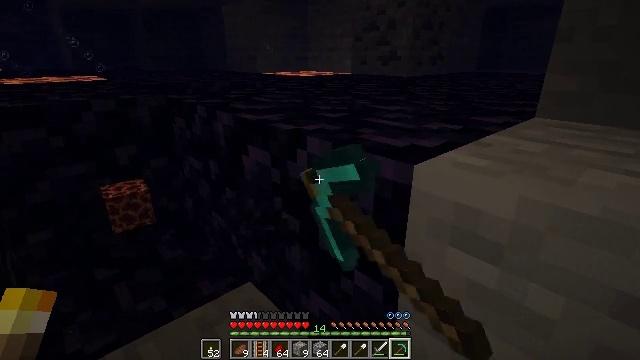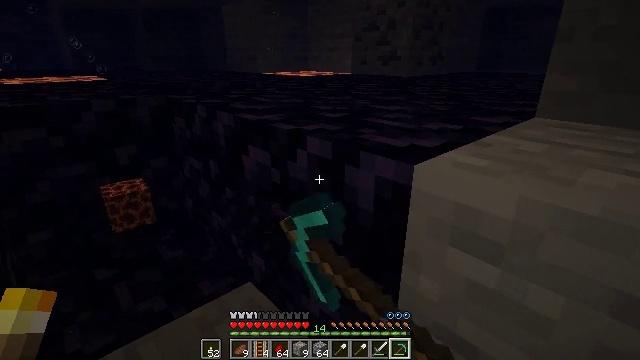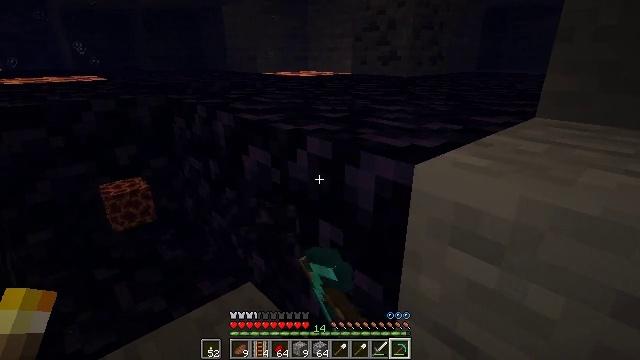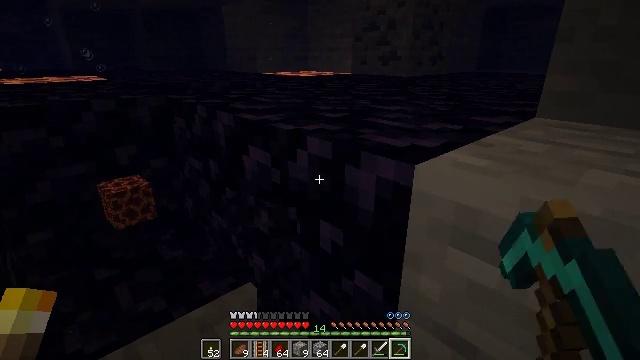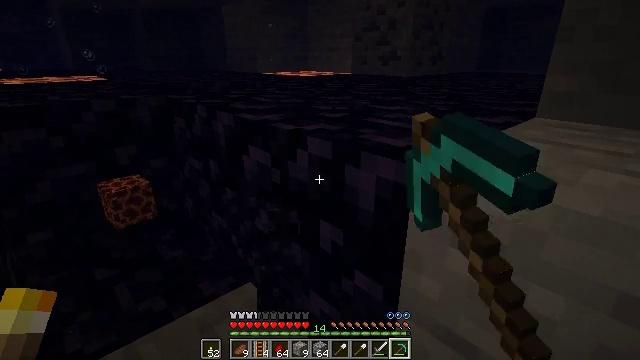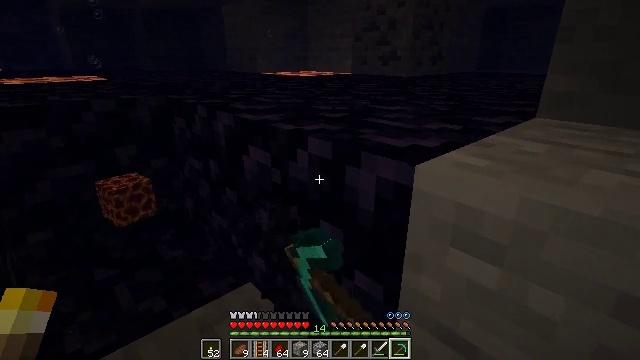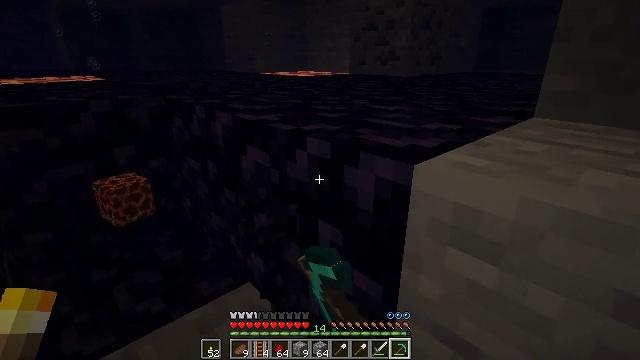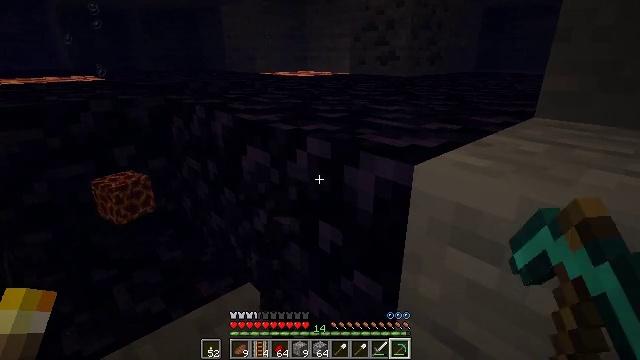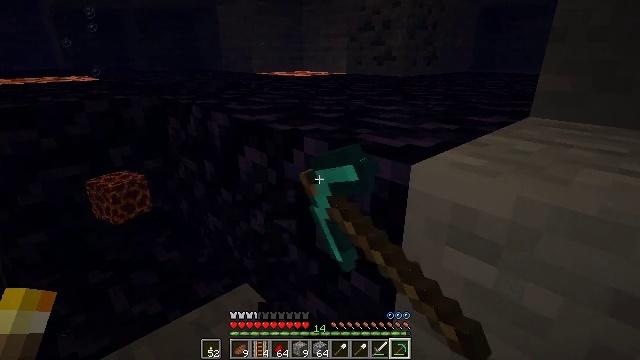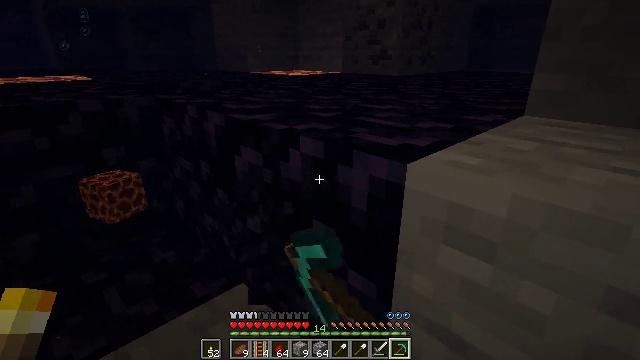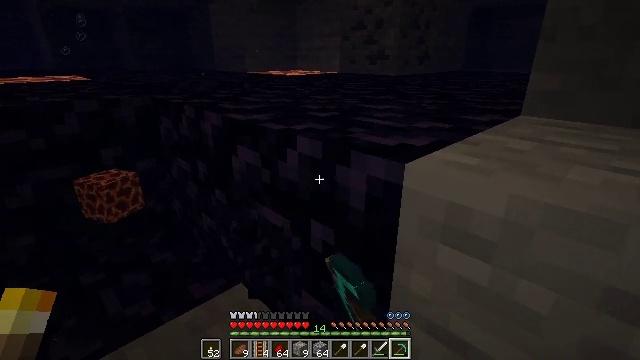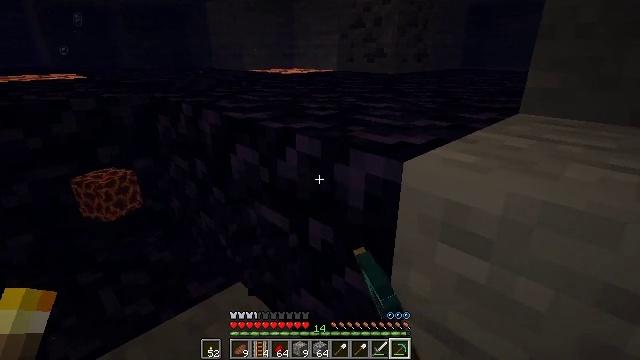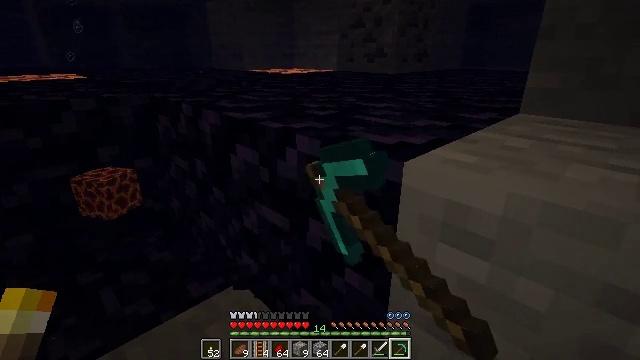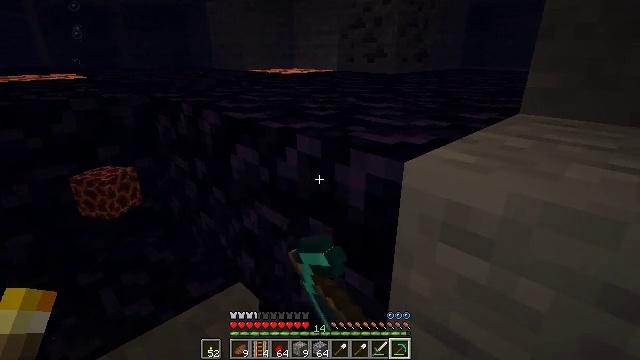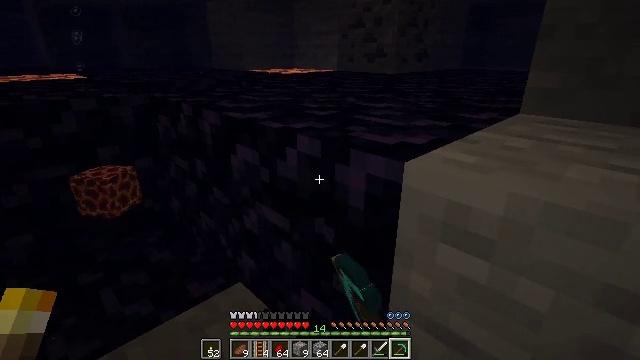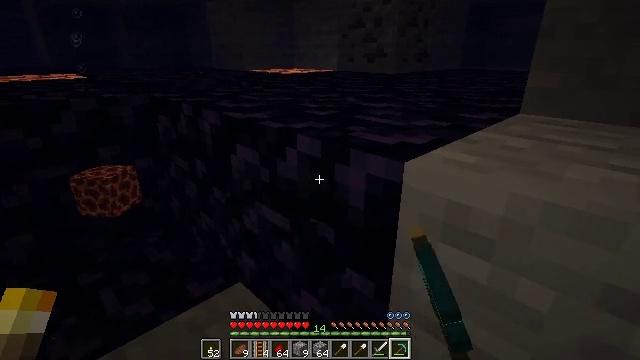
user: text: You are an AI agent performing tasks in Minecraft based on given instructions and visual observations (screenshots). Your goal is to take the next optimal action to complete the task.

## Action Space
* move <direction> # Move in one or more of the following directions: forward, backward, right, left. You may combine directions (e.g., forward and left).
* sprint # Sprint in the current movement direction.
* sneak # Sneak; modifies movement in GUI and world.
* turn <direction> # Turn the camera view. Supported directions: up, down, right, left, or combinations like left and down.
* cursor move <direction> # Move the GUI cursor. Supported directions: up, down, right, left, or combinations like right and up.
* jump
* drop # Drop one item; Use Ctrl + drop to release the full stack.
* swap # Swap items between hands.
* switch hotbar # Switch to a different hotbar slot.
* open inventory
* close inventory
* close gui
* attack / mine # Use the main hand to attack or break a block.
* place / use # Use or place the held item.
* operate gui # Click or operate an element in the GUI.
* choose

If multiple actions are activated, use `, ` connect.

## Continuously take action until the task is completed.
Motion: motion action
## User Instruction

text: Drop a spruce button.
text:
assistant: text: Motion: move forward and move left, sneak, attack / mine
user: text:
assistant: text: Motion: move forward and move left, sneak, attack / mine
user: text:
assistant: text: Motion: move forward and move left, sneak, attack / mine
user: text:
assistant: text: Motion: move forward and move left, sneak, attack / mine
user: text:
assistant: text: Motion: move forward and move left, sneak, attack / mine
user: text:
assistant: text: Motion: move forward and move left, sneak, attack / mine
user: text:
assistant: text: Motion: move forward and move left, sneak, attack / mine
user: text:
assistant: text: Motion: move forward and move left, sneak, attack / mine
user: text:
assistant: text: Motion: move forward and move left, sneak, attack / mine
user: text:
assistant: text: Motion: move forward and move left, sneak, attack / mine
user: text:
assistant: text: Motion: move forward and move left, sneak, attack / mine
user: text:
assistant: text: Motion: move forward and move left, sneak, attack / mine
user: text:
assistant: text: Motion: move forward and move left, sneak, attack / mine
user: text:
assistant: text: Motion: move forward and move left, sneak, attack / mine
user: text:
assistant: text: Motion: move forward and move left, sneak, attack / mine
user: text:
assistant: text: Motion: move forward and move left, sneak, attack / mine
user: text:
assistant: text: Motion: move forward and move left, sneak, attack / mine
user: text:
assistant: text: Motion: move forward and move left, sneak, attack / mine
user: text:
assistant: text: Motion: move forward and move left, sneak, attack / mine
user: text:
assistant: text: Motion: move forward and move left, sneak, attack / mine
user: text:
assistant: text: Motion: move forward and move left, sneak, attack / mine
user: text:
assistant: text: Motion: move forward and move left, sneak, attack / mine
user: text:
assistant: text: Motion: move forward and move left, sneak, attack / mine
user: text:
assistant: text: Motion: move forward and move left, sneak, attack / mine
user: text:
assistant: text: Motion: move forward and move left, sneak, attack / mine
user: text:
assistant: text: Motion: move forward and move left, sneak, attack / mine
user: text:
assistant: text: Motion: move forward and move left, sneak, attack / mine
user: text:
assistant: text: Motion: move forward and move left, sneak, attack / mine
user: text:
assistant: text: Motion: move forward and move left, sneak, attack / mine
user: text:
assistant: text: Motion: move forward and move left, sneak, attack / mine